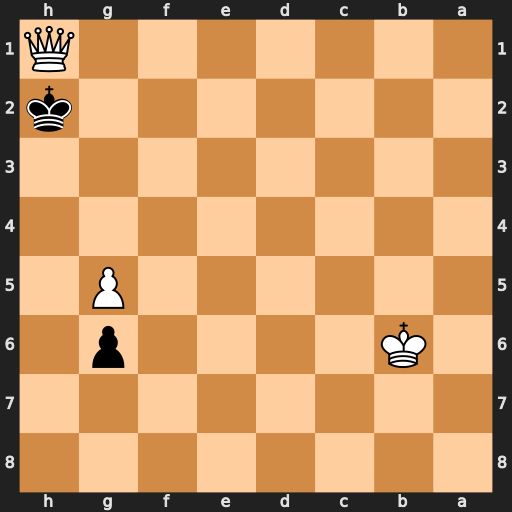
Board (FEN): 8/8/1K4p1/6P1/8/8/7k/7Q
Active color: b
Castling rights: -
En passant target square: -
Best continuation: Kxh1 Kc5 Kg2 Kd4 Kf3